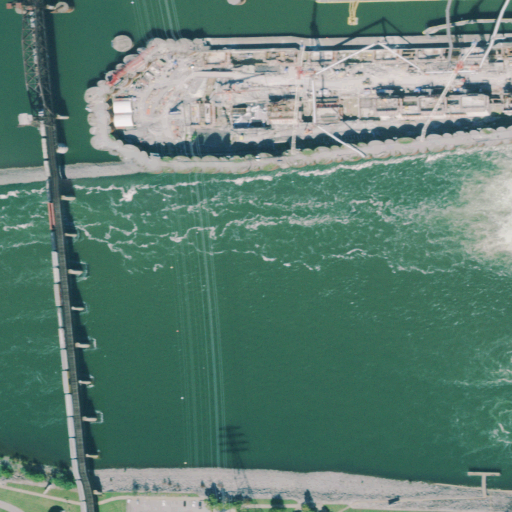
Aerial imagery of island in Tennessee named Friars Island (historical) containing open water, high intensity development, barren land, medium intensity development, low intensity development, and open development